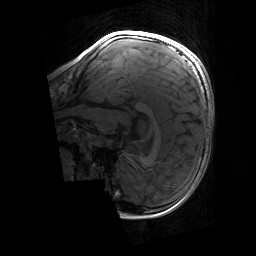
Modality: T1w
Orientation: sagittal
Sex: male
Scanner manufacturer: siemens
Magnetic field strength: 3 T
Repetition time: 1.9 s
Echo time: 0.00243 s